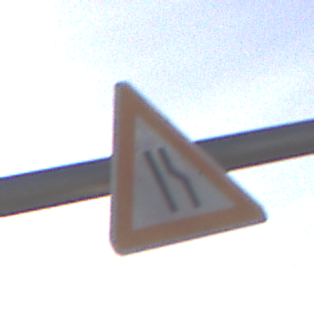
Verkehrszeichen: EinseitigVerengteFahrbahnRechts
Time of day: MorningAfternoon
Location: Outdoor (Nature)
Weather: PartlyCloudy
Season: NotSpecified
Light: Natural